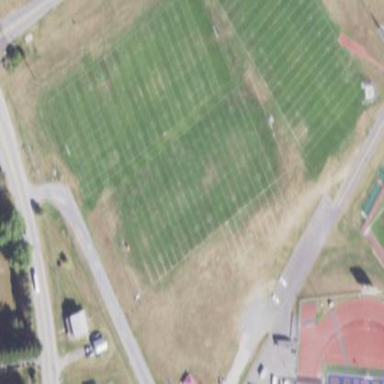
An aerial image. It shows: American football pitch.